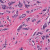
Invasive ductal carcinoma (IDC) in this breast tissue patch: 0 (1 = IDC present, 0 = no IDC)